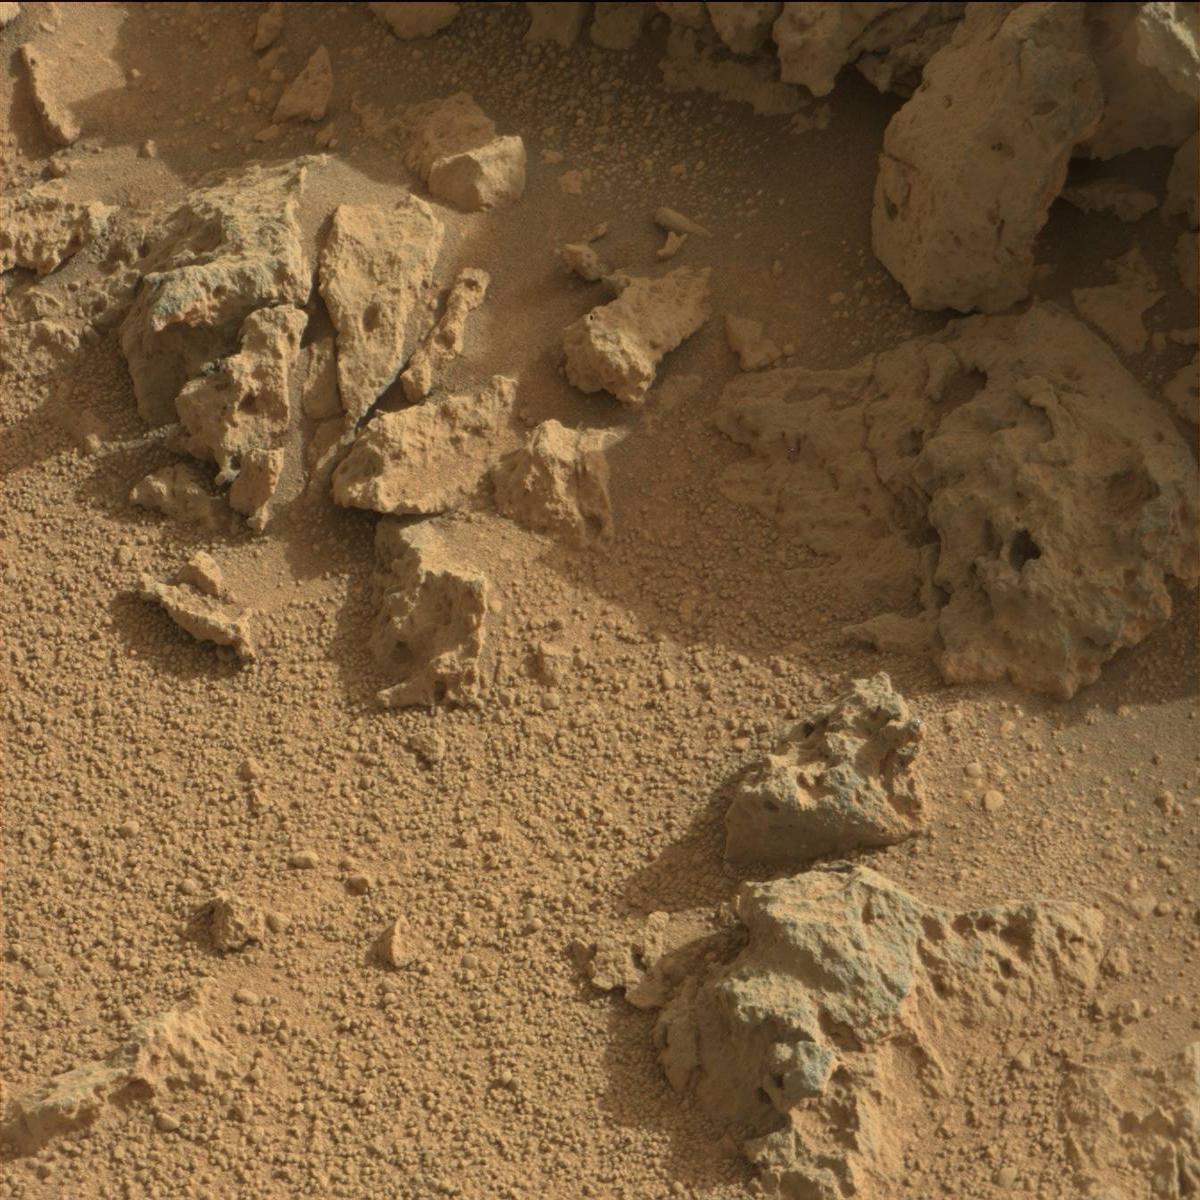
Terrain classes present: Bedrock, Rock, Sand / Soil